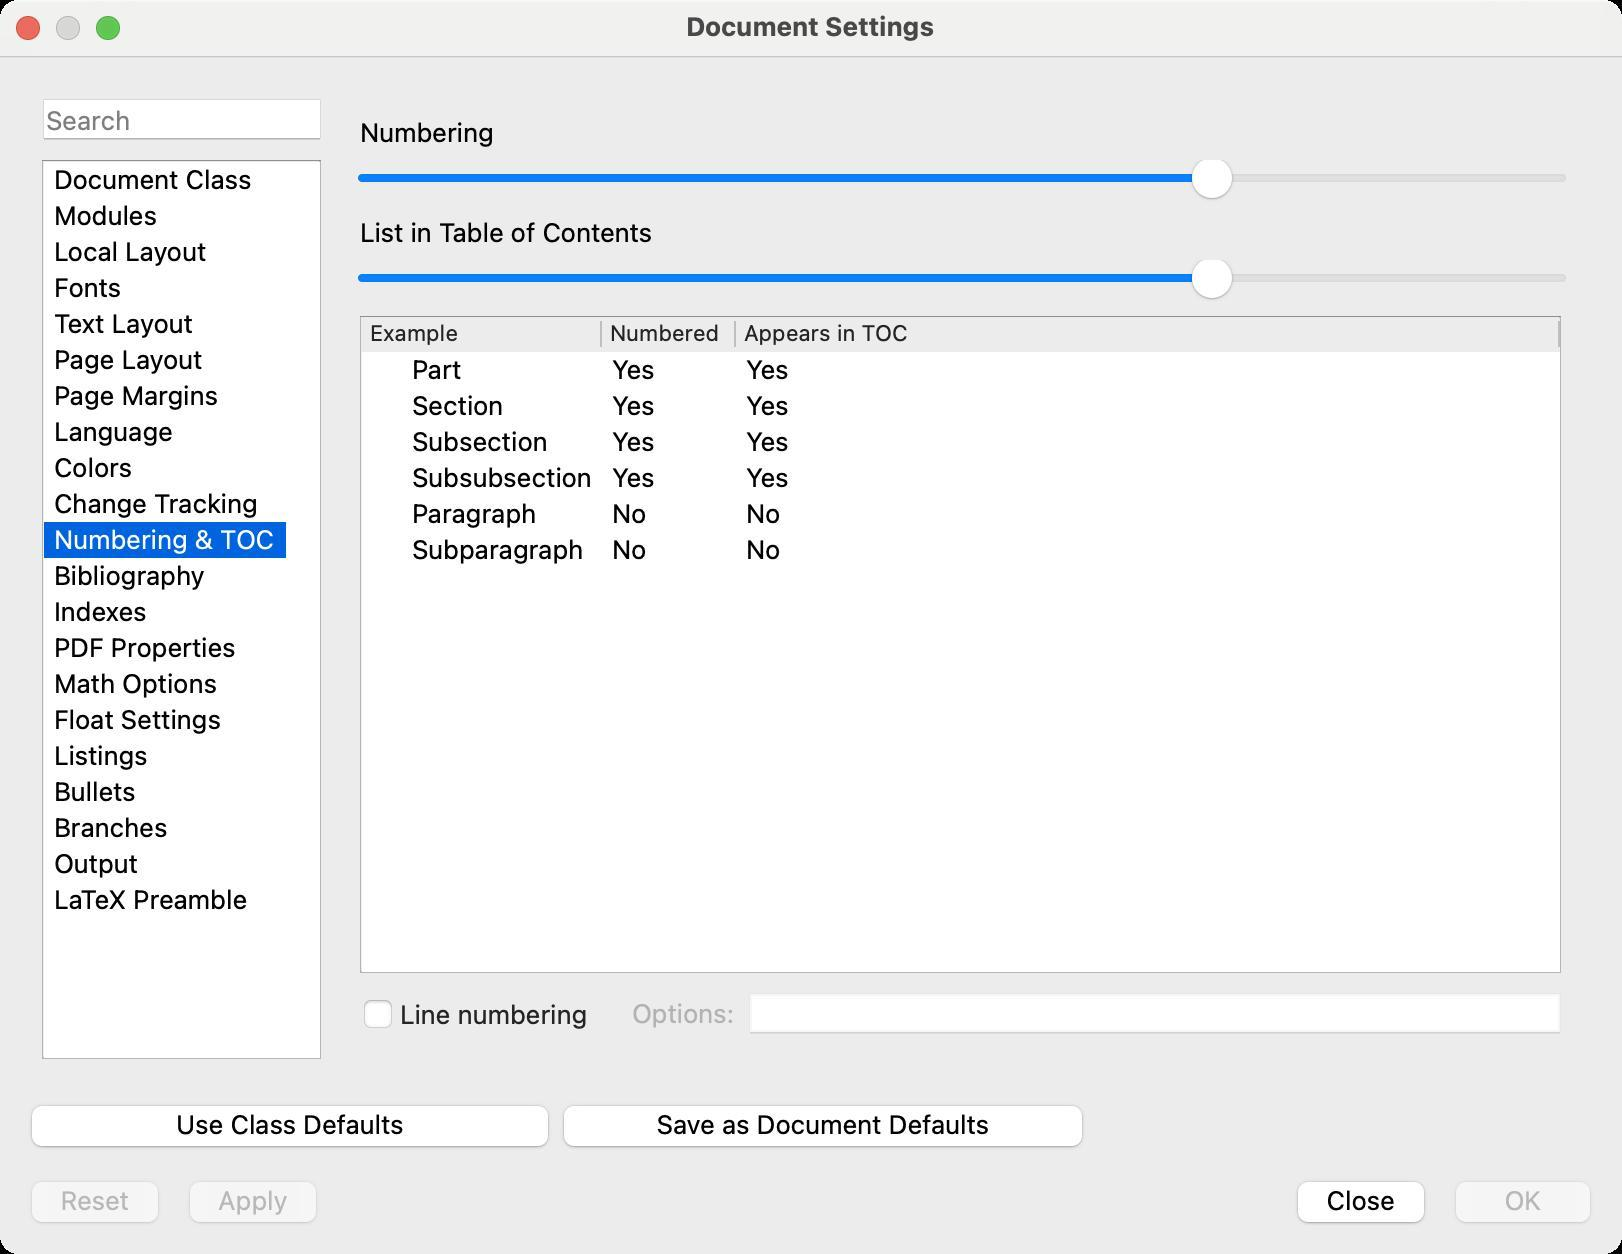
Accessibility tree:
{"name": "Document_Settings", "role": "AXWindow", "description": null, "role_description": "діалогове вікно", "value": null, "position": "270.00;142.00", "size": "811;627", "children": [{"name": "", "role": "AXGroup", "description": "", "role_description": "група", "value": null, "position": "9.00;586.00", "size": "793;32", "children": [{"name": "OK", "role": "AXButton", "description": "", "role_description": "кнопка", "value": null, "position": "721.00;586.00", "size": "81;32", "children": []}, {"name": "Close", "role": "AXButton", "description": "", "role_description": "кнопка", "value": null, "position": "642.00;586.00", "size": "77;32", "children": []}, {"name": "Apply", "role": "AXButton", "description": "", "role_description": "кнопка", "value": null, "position": "88.00;586.00", "size": "77;32", "children": []}, {"name": "Reset", "role": "AXButton", "description": "", "role_description": "кнопка", "value": null, "position": "9.00;586.00", "size": "77;32", "children": []}]}, {"name": "Use_Class_Defaults", "role": "AXButton", "description": "Reset to the default settings for the document class", "role_description": "кнопка", "value": null, "position": "9.00;548.00", "size": "272;32", "children": []}, {"name": "Save_as_Document_Defaults", "role": "AXButton", "description": "Save settings as defaults for new documents", "role_description": "кнопка", "value": null, "position": "275.00;548.00", "size": "273;32", "children": []}, {"name": "", "role": "AXTextField", "description": "Search", "role_description": "текстове поле", "value": "", "position": "21.00;49.00", "size": "140;21", "children": []}, {"name": "", "role": "AXGroup", "description": "", "role_description": "група", "value": null, "position": "21.00;80.00", "size": "140;450", "children": [{"name": "Document_Class", "role": "AXGroup", "description": "", "role_description": "група", "value": null, "position": "22.00;81.00", "size": "121;18", "children": []}, {"name": "Modules", "role": "AXGroup", "description": "", "role_description": "група", "value": null, "position": "22.00;99.00", "size": "121;18", "children": []}, {"name": "Local_Layout", "role": "AXGroup", "description": "", "role_description": "група", "value": null, "position": "22.00;117.00", "size": "121;18", "children": []}, {"name": "Fonts", "role": "AXGroup", "description": "", "role_description": "група", "value": null, "position": "22.00;135.00", "size": "121;18", "children": []}, {"name": "Text_Layout", "role": "AXGroup", "description": "", "role_description": "група", "value": null, "position": "22.00;153.00", "size": "121;18", "children": []}, {"name": "Page_Layout", "role": "AXGroup", "description": "", "role_description": "група", "value": null, "position": "22.00;171.00", "size": "121;18", "children": []}, {"name": "Page_Margins", "role": "AXGroup", "description": "", "role_description": "група", "value": null, "position": "22.00;189.00", "size": "121;18", "children": []}, {"name": "Language", "role": "AXGroup", "description": "", "role_description": "група", "value": null, "position": "22.00;207.00", "size": "121;18", "children": []}, {"name": "Colors", "role": "AXGroup", "description": "", "role_description": "група", "value": null, "position": "22.00;225.00", "size": "121;18", "children": []}, {"name": "Change_Tracking", "role": "AXGroup", "description": "", "role_description": "група", "value": null, "position": "22.00;243.00", "size": "121;18", "children": []}, {"name": "Numbering_&_TOC", "role": "AXGroup", "description": "", "role_description": "група", "value": null, "position": "22.00;261.00", "size": "121;18", "children": []}, {"name": "Bibliography", "role": "AXGroup", "description": "", "role_description": "група", "value": null, "position": "22.00;279.00", "size": "121;18", "children": []}, {"name": "Indexes", "role": "AXGroup", "description": "", "role_description": "група", "value": null, "position": "22.00;297.00", "size": "121;18", "children": []}, {"name": "PDF_Properties", "role": "AXGroup", "description": "", "role_description": "група", "value": null, "position": "22.00;315.00", "size": "121;18", "children": []}, {"name": "Math_Options", "role": "AXGroup", "description": "", "role_description": "група", "value": null, "position": "22.00;333.00", "size": "121;18", "children": []}, {"name": "Float_Settings", "role": "AXGroup", "description": "", "role_description": "група", "value": null, "position": "22.00;351.00", "size": "121;18", "children": []}, {"name": "Listings", "role": "AXGroup", "description": "", "role_description": "група", "value": null, "position": "22.00;369.00", "size": "121;18", "children": []}, {"name": "Bullets", "role": "AXGroup", "description": "", "role_description": "група", "value": null, "position": "22.00;387.00", "size": "121;18", "children": []}, {"name": "Branches", "role": "AXGroup", "description": "", "role_description": "група", "value": null, "position": "22.00;405.00", "size": "121;18", "children": []}, {"name": "Output", "role": "AXGroup", "description": "", "role_description": "група", "value": null, "position": "22.00;423.00", "size": "121;18", "children": []}, {"name": "LaTeX_Preamble", "role": "AXGroup", "description": "", "role_description": "група", "value": null, "position": "22.00;441.00", "size": "121;18", "children": []}]}, {"name": "", "role": "AXGroup", "description": "", "role_description": "група", "value": null, "position": "171.00;49.00", "size": "619;481", "children": [{"name": "Line_numbering", "role": "AXCheckBox", "description": "Add line numbers to the side of the document", "role_description": "галочка", "value": 0, "position": "180.00;497.00", "size": "117;20", "children": []}, {"name": null, "role": "AXStaticText", "description": "", "role_description": "текст", "value": "Options:", "position": "316.00;496.00", "size": "52;21", "children": []}, {"name": "Options:", "role": "AXTextField", "description": "Line numbering (lineno package) options (e.g. right, modulo, switch(*), pagewise). Please refer to the lineno package manual for details.", "role_description": "текстове поле", "value": "", "position": "374.00;496.00", "size": "407;21", "children": []}, {"name": null, "role": "AXStaticText", "description": "", "role_description": "текст", "value": "List in Table of Contents", "position": "180.00;108.00", "size": "601;16", "children": []}, {"name": "List_in_Table_of_Contents", "role": "AXSlider", "description": "", "role_description": "повзунок", "value": "3", "position": "177.00;130.00", "size": "608;22", "children": []}, {"name": null, "role": "AXStaticText", "description": "", "role_description": "текст", "value": "Numbering", "position": "180.00;58.00", "size": "601;16", "children": []}, {"name": "", "role": "AXGroup", "description": "", "role_description": "група", "value": null, "position": "180.00;158.00", "size": "601;329", "children": [{"name": "Example", "role": "AXColumn", "description": "", "role_description": "стовпчик", "value": null, "position": "181.00;159.00", "size": "120;17", "children": []}, {"name": "Numbered", "role": "AXColumn", "description": "", "role_description": "стовпчик", "value": null, "position": "301.00;159.00", "size": "67;17", "children": []}, {"name": "Appears_in_TOC", "role": "AXColumn", "description": "", "role_description": "стовпчик", "value": null, "position": "368.00;159.00", "size": "412;17", "children": []}, {"name": "Part", "role": "AXGroup", "description": "", "role_description": "група", "value": null, "position": "201.00;176.00", "size": "100;18", "children": []}, {"name": "Yes", "role": "AXGroup", "description": "", "role_description": "група", "value": null, "position": "301.00;176.00", "size": "67;18", "children": []}, {"name": "Yes", "role": "AXGroup", "description": "", "role_description": "група", "value": null, "position": "368.00;176.00", "size": "412;18", "children": []}, {"name": "Section", "role": "AXGroup", "description": "", "role_description": "група", "value": null, "position": "201.00;194.00", "size": "100;18", "children": []}, {"name": "Yes", "role": "AXGroup", "description": "", "role_description": "група", "value": null, "position": "301.00;194.00", "size": "67;18", "children": []}, {"name": "Yes", "role": "AXGroup", "description": "", "role_description": "група", "value": null, "position": "368.00;194.00", "size": "412;18", "children": []}, {"name": "Subsection", "role": "AXGroup", "description": "", "role_description": "група", "value": null, "position": "201.00;212.00", "size": "100;18", "children": []}, {"name": "Yes", "role": "AXGroup", "description": "", "role_description": "група", "value": null, "position": "301.00;212.00", "size": "67;18", "children": []}, {"name": "Yes", "role": "AXGroup", "description": "", "role_description": "група", "value": null, "position": "368.00;212.00", "size": "412;18", "children": []}, {"name": "Subsubsection", "role": "AXGroup", "description": "", "role_description": "група", "value": null, "position": "201.00;230.00", "size": "100;18", "children": []}, {"name": "Yes", "role": "AXGroup", "description": "", "role_description": "група", "value": null, "position": "301.00;230.00", "size": "67;18", "children": []}, {"name": "Yes", "role": "AXGroup", "description": "", "role_description": "група", "value": null, "position": "368.00;230.00", "size": "412;18", "children": []}, {"name": "Paragraph", "role": "AXGroup", "description": "", "role_description": "група", "value": null, "position": "201.00;248.00", "size": "100;18", "children": []}, {"name": "No", "role": "AXGroup", "description": "", "role_description": "група", "value": null, "position": "301.00;248.00", "size": "67;18", "children": []}, {"name": "No", "role": "AXGroup", "description": "", "role_description": "група", "value": null, "position": "368.00;248.00", "size": "412;18", "children": []}, {"name": "Subparagraph", "role": "AXGroup", "description": "", "role_description": "група", "value": null, "position": "201.00;266.00", "size": "100;18", "children": []}, {"name": "No", "role": "AXGroup", "description": "", "role_description": "група", "value": null, "position": "301.00;266.00", "size": "67;18", "children": []}, {"name": "No", "role": "AXGroup", "description": "", "role_description": "група", "value": null, "position": "368.00;266.00", "size": "412;18", "children": []}]}, {"name": "Numbering", "role": "AXSlider", "description": "", "role_description": "повзунок", "value": "3", "position": "177.00;80.00", "size": "608;22", "children": []}]}, {"name": "", "role": "AXGrowArea", "description": "", "role_description": "область розширення", "value": null, "position": "811.00;605.00", "size": "0;22", "children": []}, {"name": null, "role": "AXButton", "description": null, "role_description": "кнопка закривання", "value": null, "position": "7.00;6.00", "size": "14;16", "children": []}, {"name": null, "role": "AXButton", "description": null, "role_description": "кнопка оптимізації", "value": null, "position": "47.00;6.00", "size": "14;16", "children": [{"name": null, "role": "AXGroup", "description": null, "role_description": "група", "value": null, "position": "47.00;6.00", "size": "14;16", "children": [{"name": null, "role": "AXGroup", "description": null, "role_description": "група", "value": null, "position": "47.00;6.00", "size": "14;16", "children": []}]}]}, {"name": null, "role": "AXButton", "description": null, "role_description": "кнопка згортання", "value": null, "position": "27.00;6.00", "size": "14;16", "children": []}, {"name": null, "role": "AXStaticText", "description": null, "role_description": "текст", "value": "Document Settings", "position": "341.00;5.00", "size": "129;16", "children": []}]}